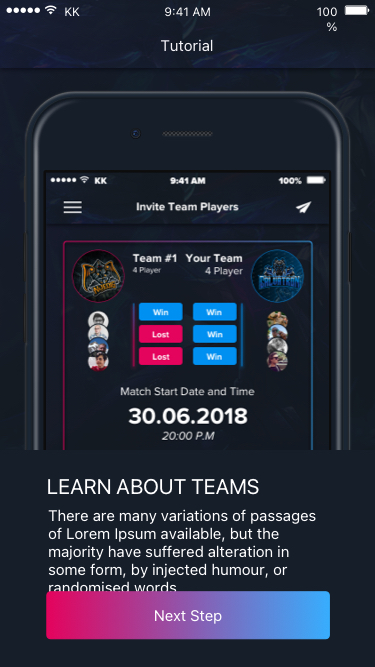
Text in this UI design:
Tutorial
9:41 AM
KK
100%
There are many variations of passages of Lorem Ipsum available, but the majority have suffered alteration in some form, by injected humour, or randomised words
LEARN ABOUT TEAMS
Next Step